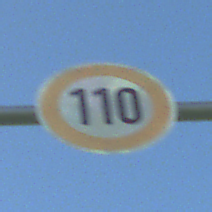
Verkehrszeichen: Geschwindigkeit110
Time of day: MorningAfternoon
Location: Outdoor (Nature)
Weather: PartlyCloudy
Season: NotSpecified
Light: Natural